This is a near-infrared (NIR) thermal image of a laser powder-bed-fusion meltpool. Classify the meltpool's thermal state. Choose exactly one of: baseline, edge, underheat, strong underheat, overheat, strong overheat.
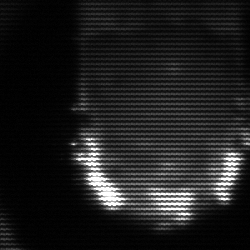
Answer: baseline